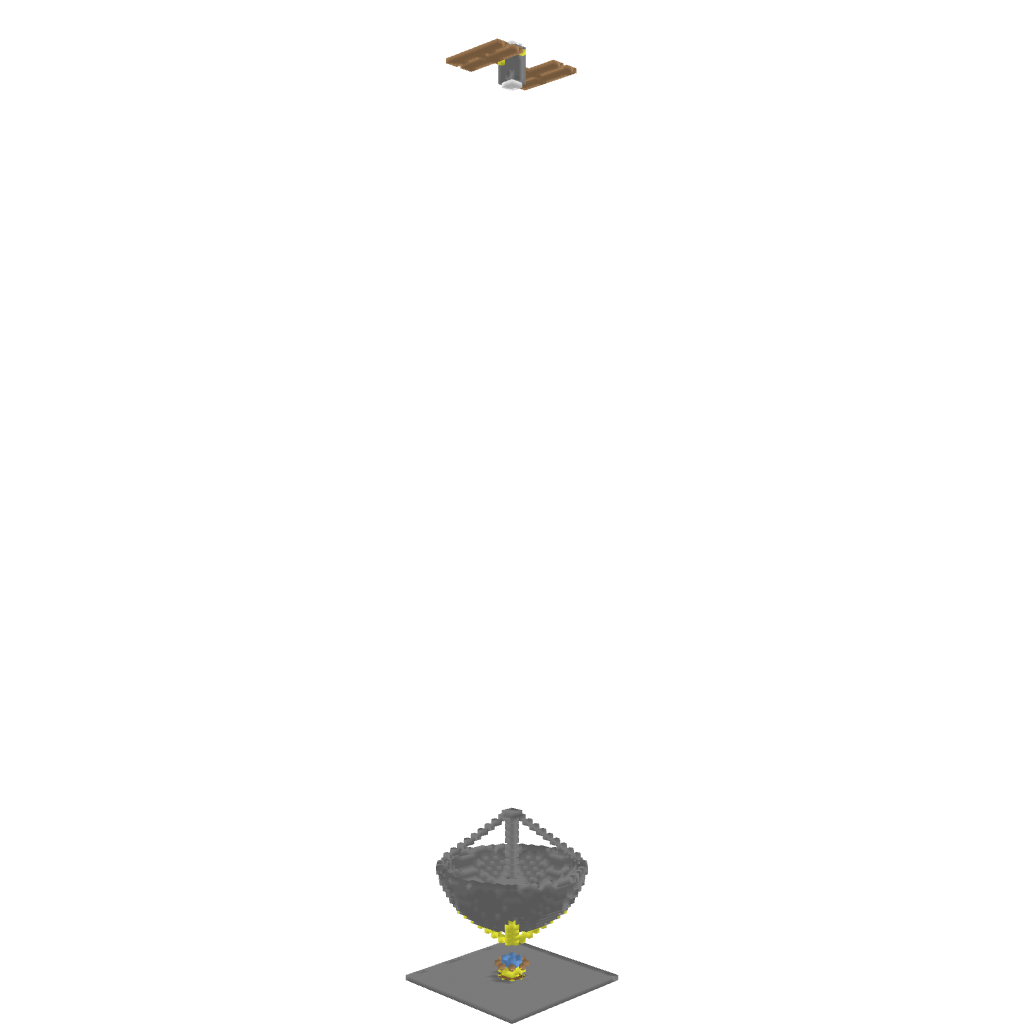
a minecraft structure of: Weather Control Satellite Dish bad low quality